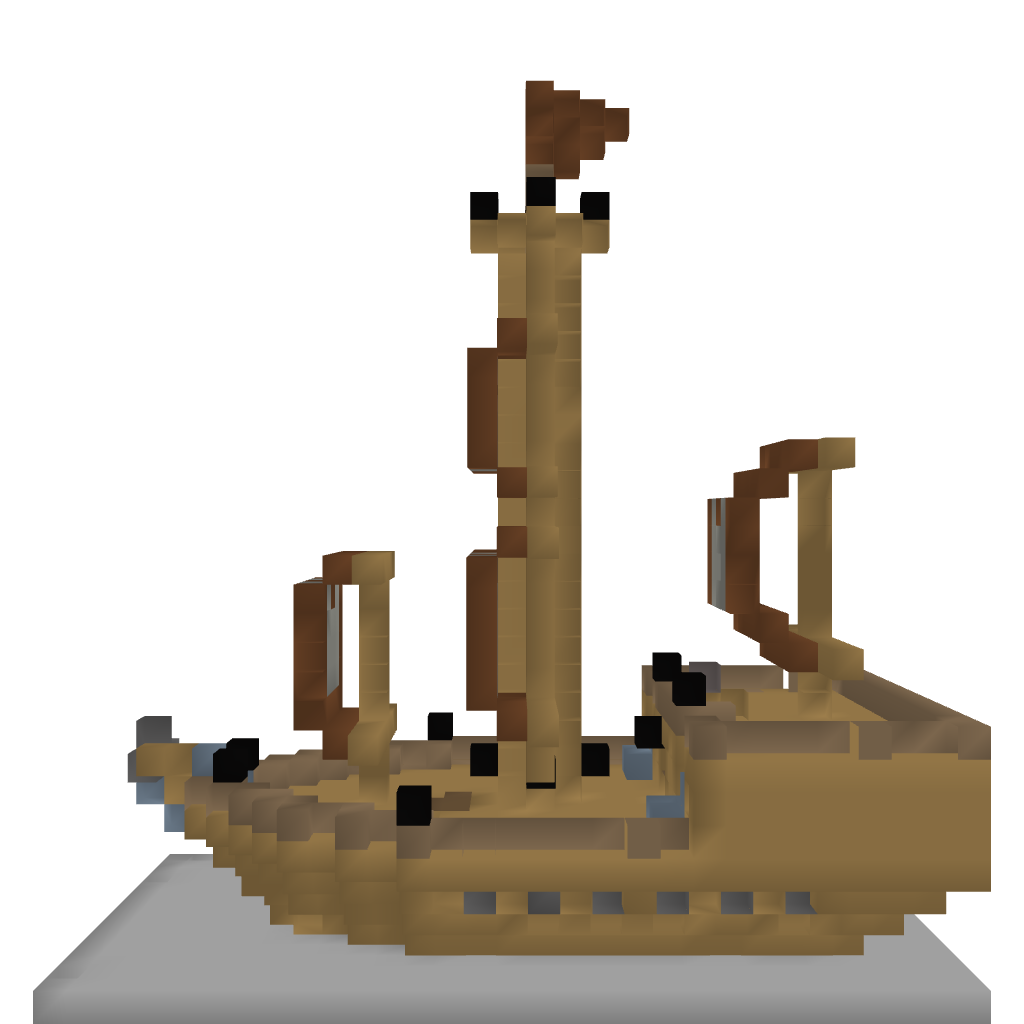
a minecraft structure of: The Pirate Ship